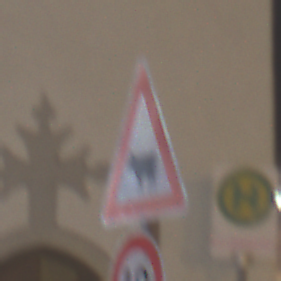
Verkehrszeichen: ViehtriebRechts
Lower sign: Geschwindigkeit10
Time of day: Night
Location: Outdoor (Urban)
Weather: Overcast
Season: Winter
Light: Artificial